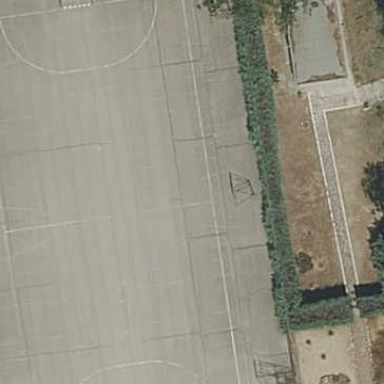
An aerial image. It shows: Soccer pitch for leisure land activities.